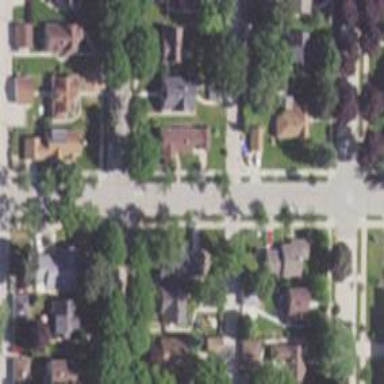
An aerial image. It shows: Alleyway designated as service road.